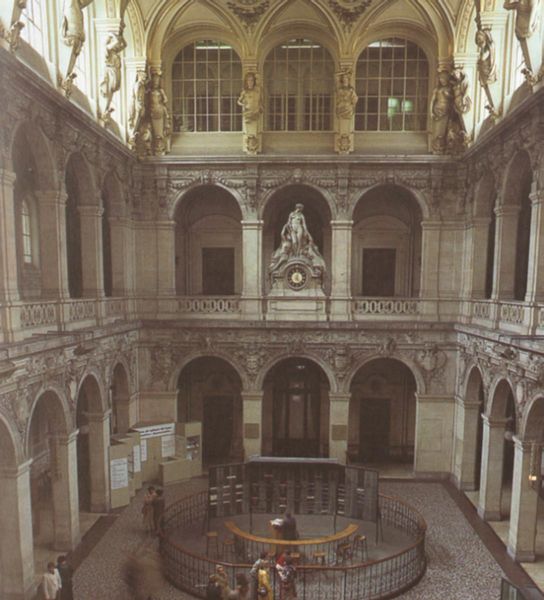
Titel: Börsensaal
Künstler: René Dardel
Standort: Lyon, Börse (EU - F)
Schlagwörter: mann, frauen, menschen, fenster, frau, marmor, männer, pfeiler, säule, säulen, schloss, alt, architektur, stein, innenraum, gitter, kirche, figur, drei, innen, kreis, engel, skulptur, statue, bogen, mauer, hof, besucher, figuren, rundbogen, uhr, plastik, galerie, foto, bögen, wände, innenhof, loggia, balustrade, dom, kathedrale, ausstellung, halbkreis, skulpturen, statuen, farbfoto, spitzbogen, romanik, geschosse, zentrum, museum, hörner, putten, stockwerke, karyatiden, absperrung, bauwerk, palais, romanisch, bogengang, rundgang, hermen, innenaufnahme